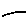
Label: line